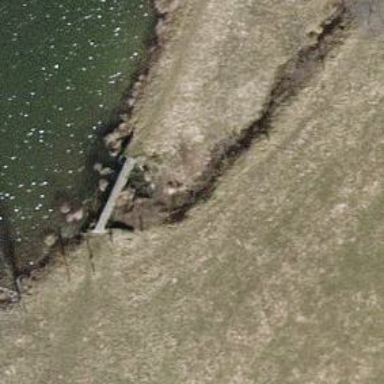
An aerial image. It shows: Footway on bridge.